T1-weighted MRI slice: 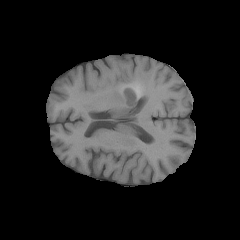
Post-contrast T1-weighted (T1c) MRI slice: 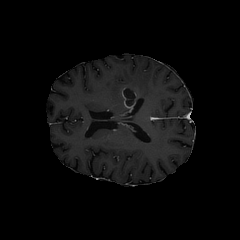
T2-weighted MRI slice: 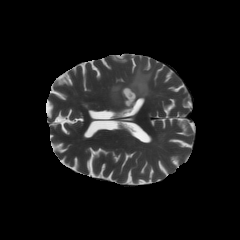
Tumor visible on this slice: yes